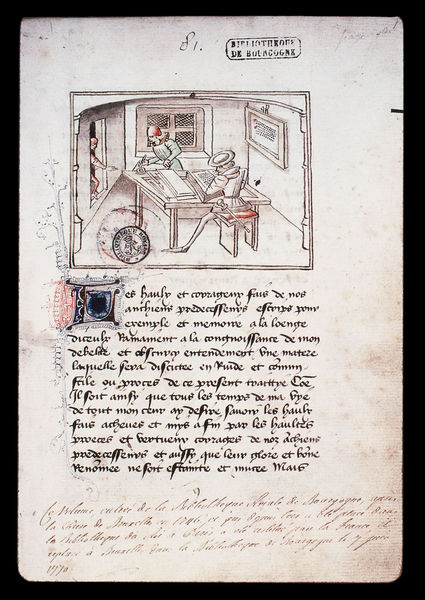
Titel: Roman des Girart de Nevers
Standort: Herkunftsort: Lille (EU - F)
Institution: Brüssel, Bibliothèque Royale
Schlagwörter: blau, menschen, fenster, männer, raum, säulen, tisch, tür, zeichnung, zimmer, rot, bild, innen, schrift, bücher, bogen, französisch, buch, seite, initiale, stempel, buchseite, bibliothek, schreiber, handschrift, skriptorium, änner, tisch#, 81, stampel